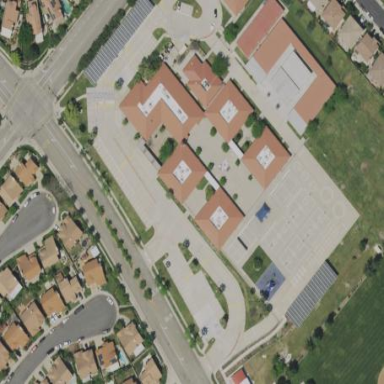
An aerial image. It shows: School.